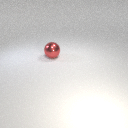
large red metal sphere